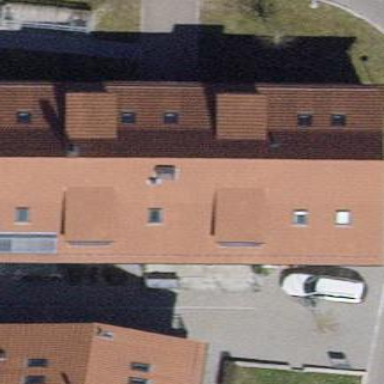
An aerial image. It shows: Apartments building with gabled tile roof.